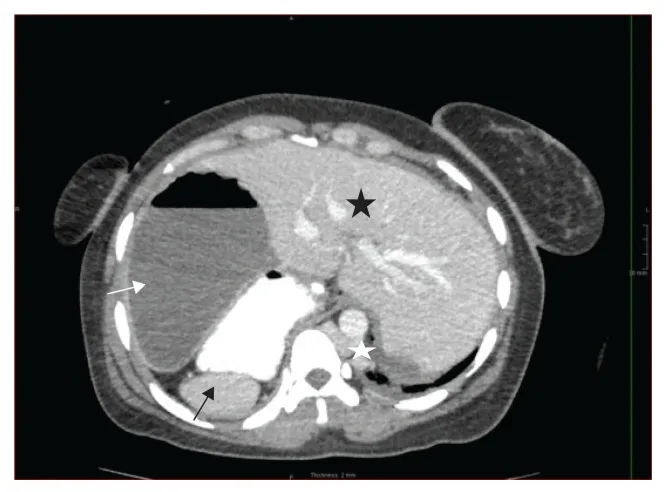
Axial contrast-enhanced CT image demonstrating the liver located on the left and in the midline (black star), a right-sided stomach (white arrow) and a right-sided spleen (black arrow). The IVC is left-sided in the abdomen (white star).
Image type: radiology (ct)